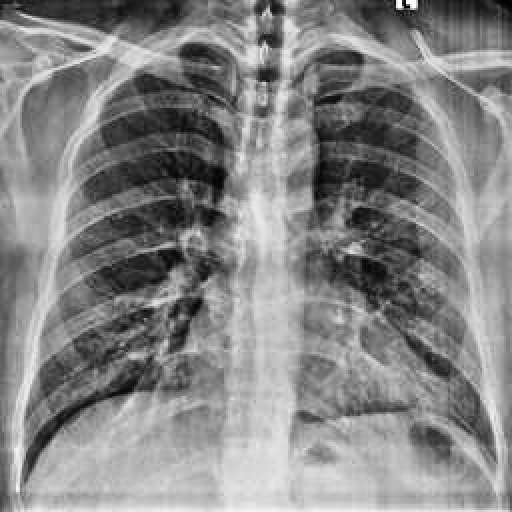
Finding: NORMAL